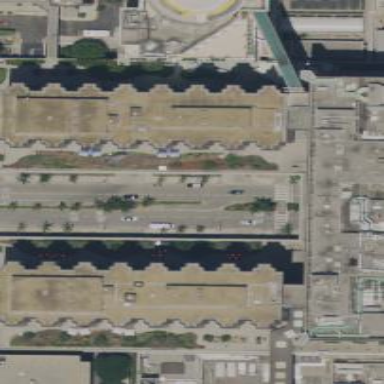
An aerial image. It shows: Hospital building.